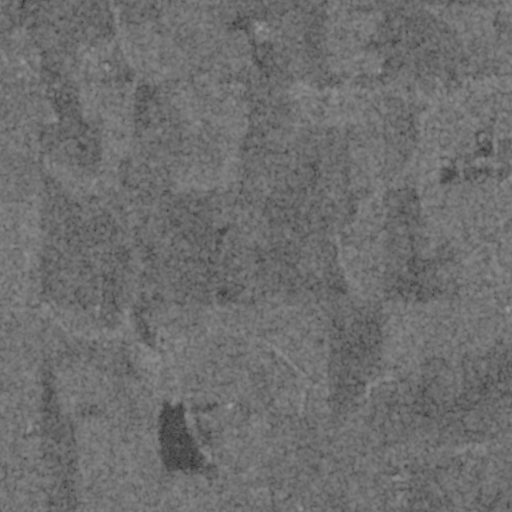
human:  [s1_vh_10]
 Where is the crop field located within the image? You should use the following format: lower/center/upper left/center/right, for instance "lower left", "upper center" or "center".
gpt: The crop field is located in the lower right of the image.
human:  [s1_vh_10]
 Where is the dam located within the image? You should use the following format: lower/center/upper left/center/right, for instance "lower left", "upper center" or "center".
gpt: The dam is located in the lower left of the image.
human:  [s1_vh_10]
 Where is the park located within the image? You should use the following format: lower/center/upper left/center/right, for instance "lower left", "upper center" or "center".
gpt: The park is located in the lower right of the image.
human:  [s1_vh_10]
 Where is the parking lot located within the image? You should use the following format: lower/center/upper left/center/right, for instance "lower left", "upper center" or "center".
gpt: The parking lot is located in the lower right of the image.
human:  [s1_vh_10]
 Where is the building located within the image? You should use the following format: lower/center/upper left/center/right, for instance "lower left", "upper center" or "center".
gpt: There is no building in the image.

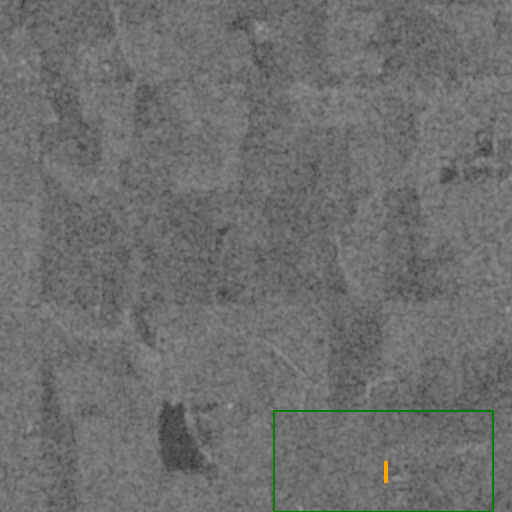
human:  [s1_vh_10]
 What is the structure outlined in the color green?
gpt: The structure outlined in green is a crop field.
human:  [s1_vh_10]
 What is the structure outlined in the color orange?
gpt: The structure outlined in orange is a park.
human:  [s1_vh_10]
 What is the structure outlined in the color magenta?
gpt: There is no magenta outline.